Field crop: maize
Growth stage: 2
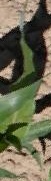
Species: maize